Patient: sex M, age 69
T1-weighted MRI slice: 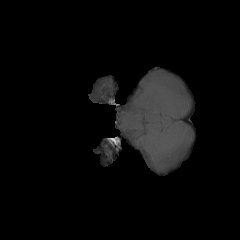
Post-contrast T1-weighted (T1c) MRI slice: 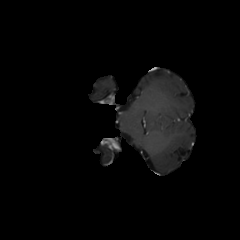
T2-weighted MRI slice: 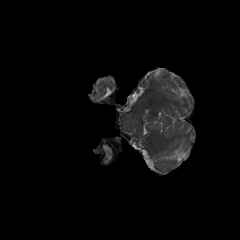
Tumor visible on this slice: no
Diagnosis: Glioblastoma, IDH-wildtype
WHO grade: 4